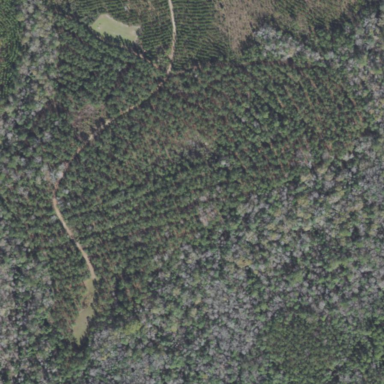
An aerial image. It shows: Forest dominated by needle-leaved trees.